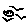
Label: bird